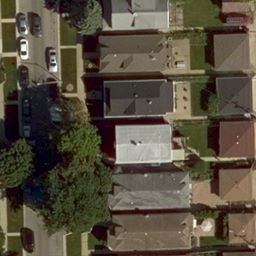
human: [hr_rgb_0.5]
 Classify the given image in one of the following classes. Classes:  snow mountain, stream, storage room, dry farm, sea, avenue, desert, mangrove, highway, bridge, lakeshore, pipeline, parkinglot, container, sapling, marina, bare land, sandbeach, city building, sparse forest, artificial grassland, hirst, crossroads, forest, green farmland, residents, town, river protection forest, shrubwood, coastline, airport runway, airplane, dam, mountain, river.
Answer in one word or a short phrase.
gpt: residents